Field crop: maize
Growth stage: 2
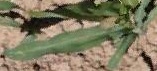
Species: maize